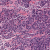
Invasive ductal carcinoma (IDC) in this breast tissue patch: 1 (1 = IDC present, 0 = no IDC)